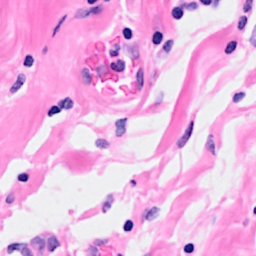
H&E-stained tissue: Breast